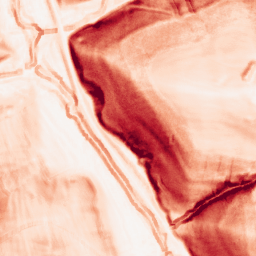
Category: morphological
Decomposition family: morphological_square
Decomposition parameters: operation: gradient
size: 5
Upsampling method: regularized
Upsampling parameters: scale: 4
lambda_reg: 0.001
Upsampling scale: 4